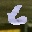
Label: 6